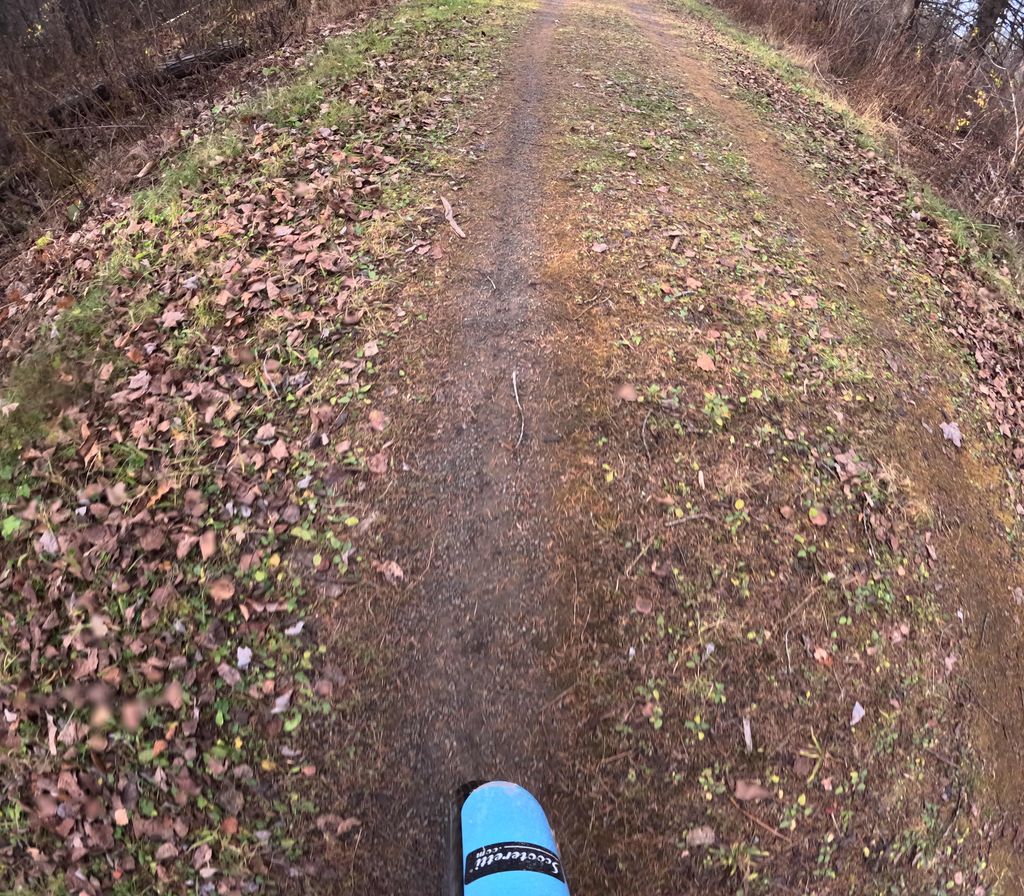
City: ottawa-gatineau